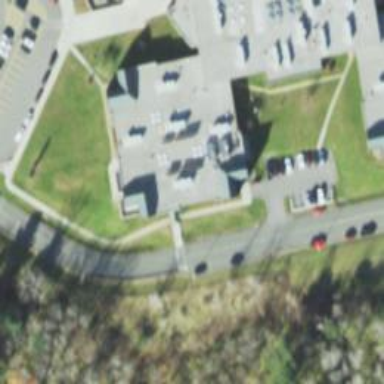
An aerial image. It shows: Government office.